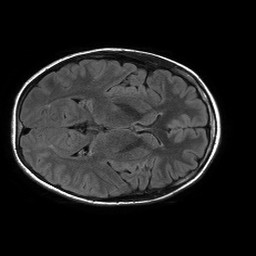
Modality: FLAIR
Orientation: axial
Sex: female
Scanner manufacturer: philips
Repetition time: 11 s
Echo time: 0.125 s